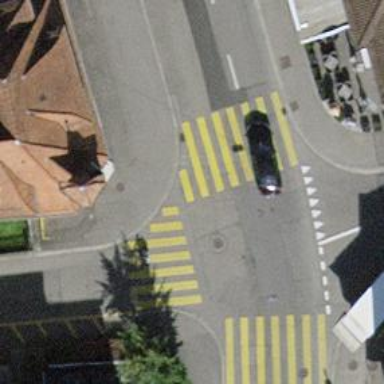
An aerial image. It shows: Kerb barrier.